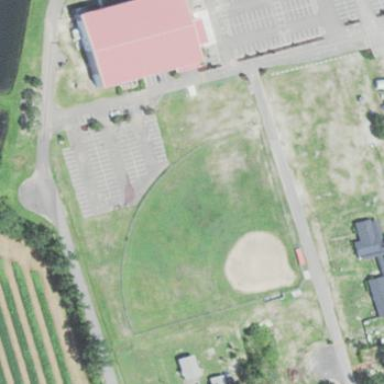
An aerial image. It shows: Baseball pitch for leisure land.